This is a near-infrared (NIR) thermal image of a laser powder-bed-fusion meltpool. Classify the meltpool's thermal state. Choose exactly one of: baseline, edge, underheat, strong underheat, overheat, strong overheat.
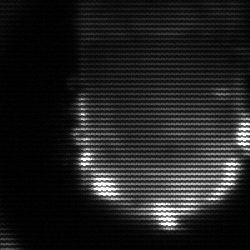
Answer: baseline